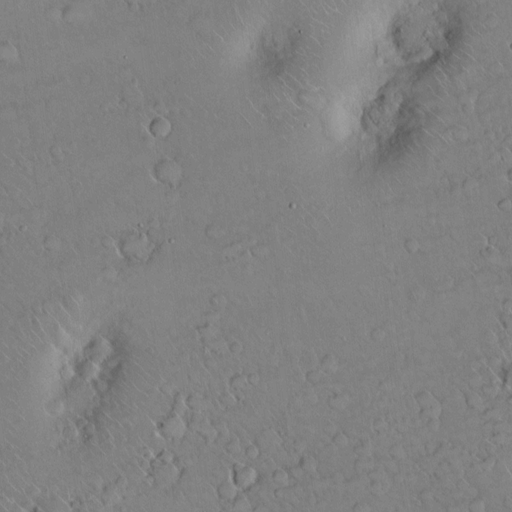
Classes present: Background, Cone